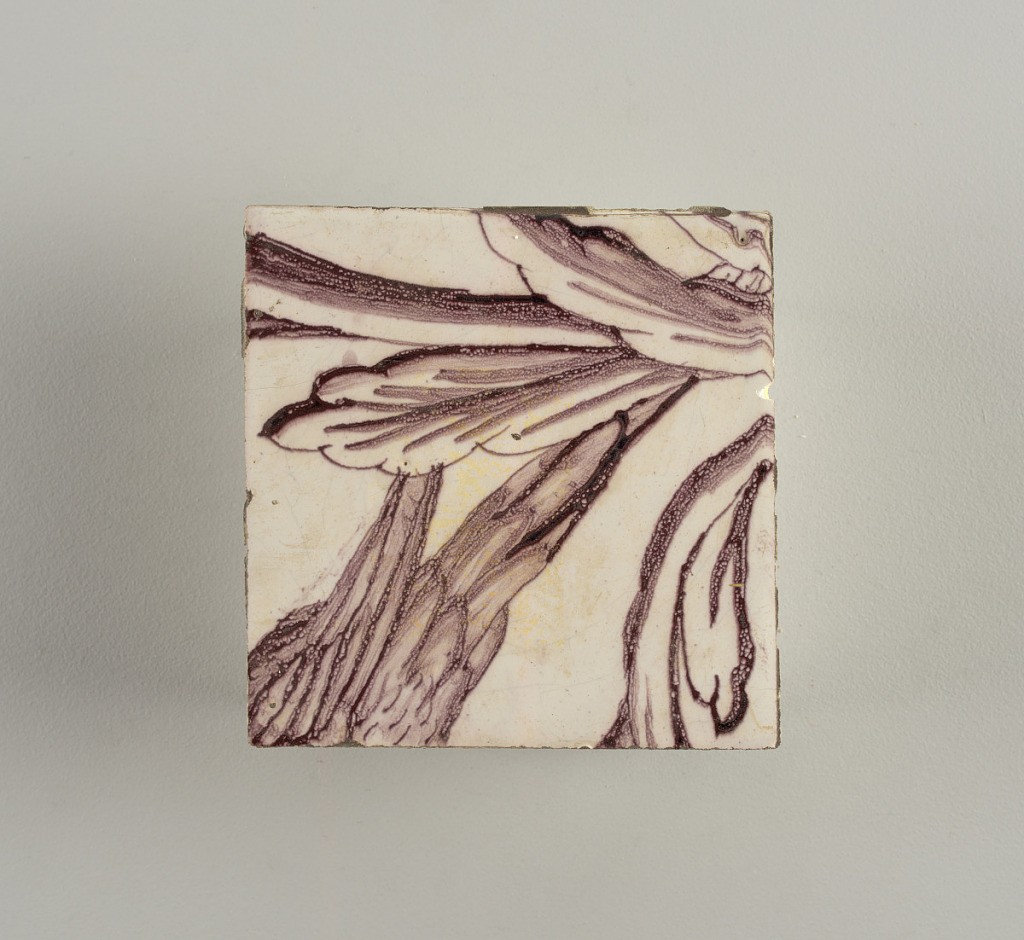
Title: Tile wall facing
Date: ca. 1725
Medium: Tin-glazed earthenware, underglaze
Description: Horizontal rectangle.  Thirty tiles wide and twenty-three tiles high with opening for fireplace eleven tiles wide and ten high.  Foliage arabesques disposed about three vertical axes from which are emphazised by urns at center and right, and at left by the figure of a standing woman carrying an infant on her arm and accompanied by two children.